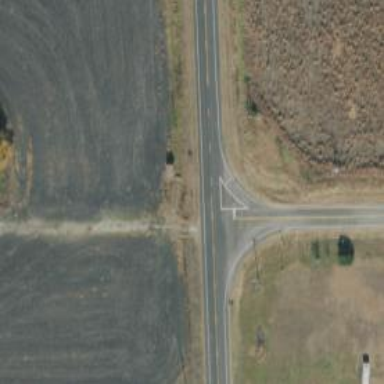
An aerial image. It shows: Tertiary road.